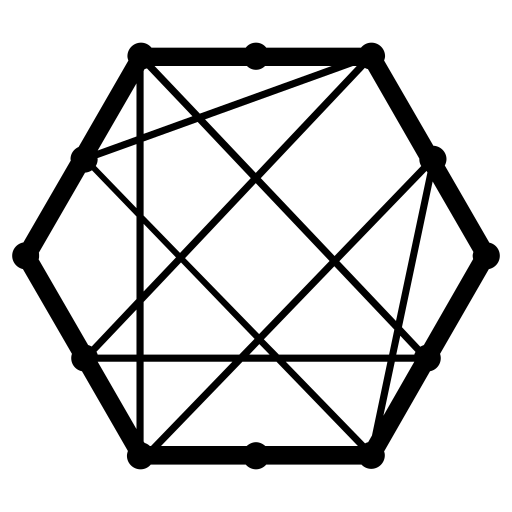
Tags: icon, FontAwesome, fa-icon, brand, connectdevelop